Question: I'm trying to get the code that I had 5 commits ago, and I'm doing that by going into the log and doing checkout on the specific commit, and I'm checking out this commit into a new branch
but the problem is that in the checked out branch in the log not all the previous commits (month old commits, way before the one that I checked out) aren't present
this is the commit that I'm checking out:

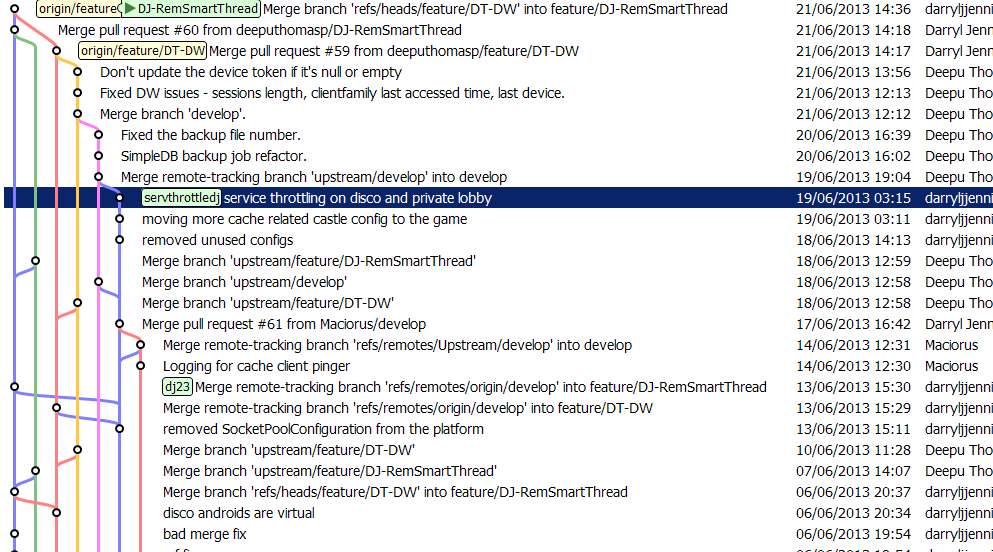
Answer: As you can see from the Log Graph, 'DJ-RemSmartThread' contains possibly a lot of commits through merge sources which are not present in 'servthrottled'. Hence, it's expected to not see these commits when just toggling 'servthrottled', because they are most likely not reachable from this branch.